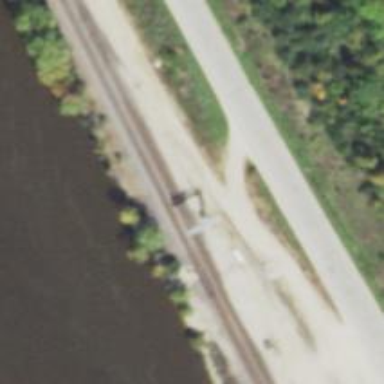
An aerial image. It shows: Railroad crossover.